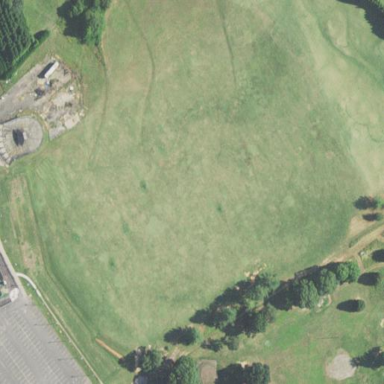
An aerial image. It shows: Golf driving range situated on grass pitch.